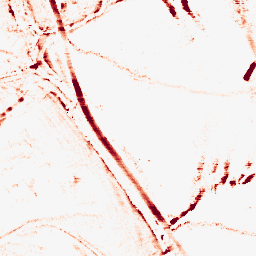
Category: morphological
Decomposition family: morphological_rect
Decomposition parameters: operation: opening
width: 10
height: 5
Upsampling method: quartic
Upsampling parameters: scale: 8
Upsampling scale: 8